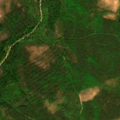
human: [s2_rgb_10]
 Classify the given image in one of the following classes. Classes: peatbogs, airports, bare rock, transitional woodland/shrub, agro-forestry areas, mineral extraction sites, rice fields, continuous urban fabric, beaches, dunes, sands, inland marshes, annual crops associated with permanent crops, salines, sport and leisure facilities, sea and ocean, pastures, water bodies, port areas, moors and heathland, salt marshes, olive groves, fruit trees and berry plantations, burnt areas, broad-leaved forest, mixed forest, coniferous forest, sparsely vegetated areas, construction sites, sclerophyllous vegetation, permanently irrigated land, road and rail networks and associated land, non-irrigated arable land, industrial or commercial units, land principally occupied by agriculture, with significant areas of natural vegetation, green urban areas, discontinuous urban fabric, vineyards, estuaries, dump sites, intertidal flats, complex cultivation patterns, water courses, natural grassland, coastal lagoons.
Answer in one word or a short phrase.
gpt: mixed forest, peatbogs